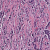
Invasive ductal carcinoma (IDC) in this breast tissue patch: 1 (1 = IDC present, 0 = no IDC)